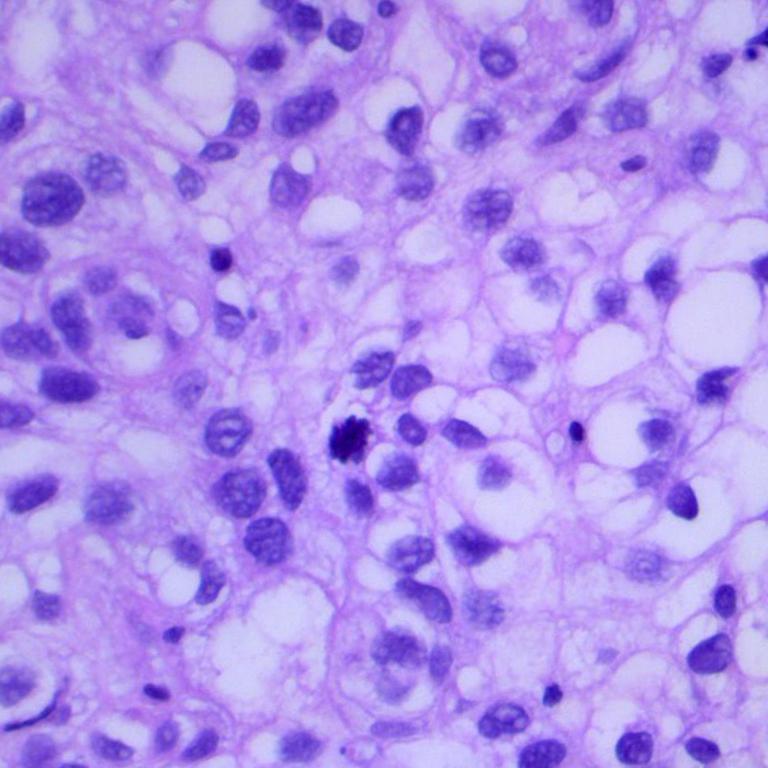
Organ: lung
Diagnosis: squamous carcinomas